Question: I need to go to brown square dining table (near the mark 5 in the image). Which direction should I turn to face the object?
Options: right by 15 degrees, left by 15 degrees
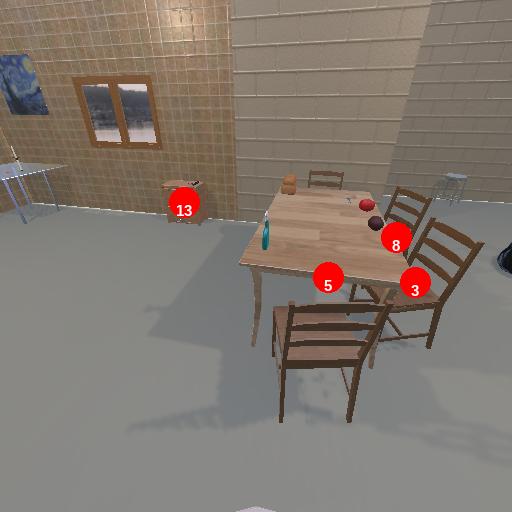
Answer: right by 15 degrees